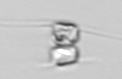
Label: Chaetoceros_danicus